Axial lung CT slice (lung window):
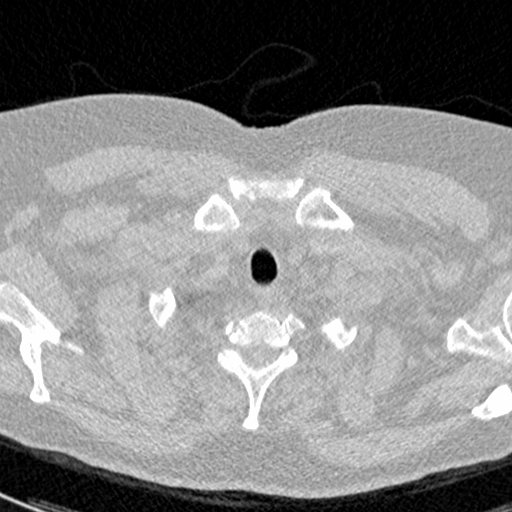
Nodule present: no